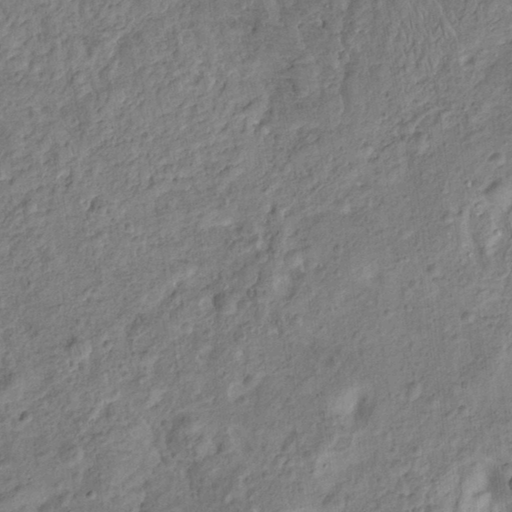
Objects detected: cone